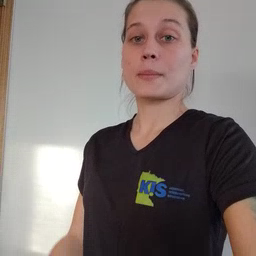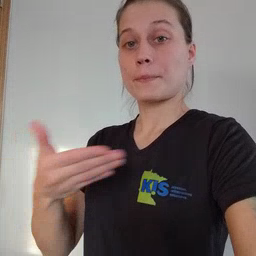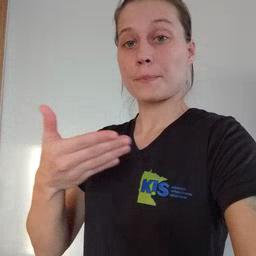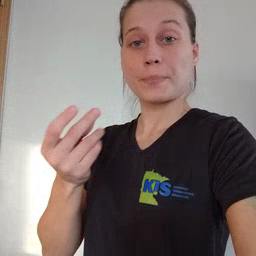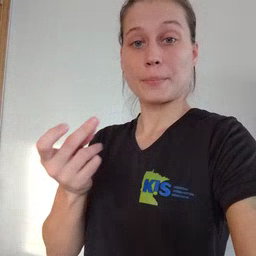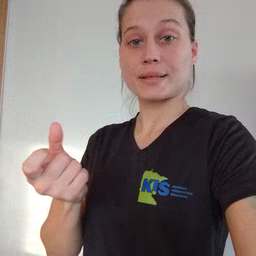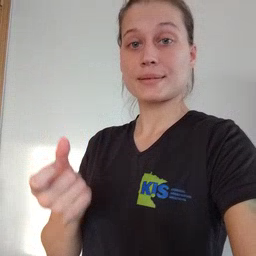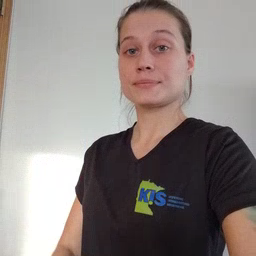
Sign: puppy